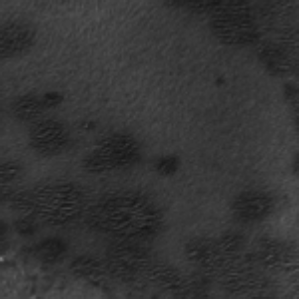
Label: frost